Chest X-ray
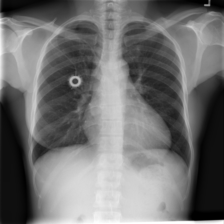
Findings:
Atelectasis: negative
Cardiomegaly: positive
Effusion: positive
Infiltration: negative
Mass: negative
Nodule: negative
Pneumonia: negative
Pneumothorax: negative
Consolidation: negative
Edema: negative
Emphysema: negative
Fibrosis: negative
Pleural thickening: negative
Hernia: negative